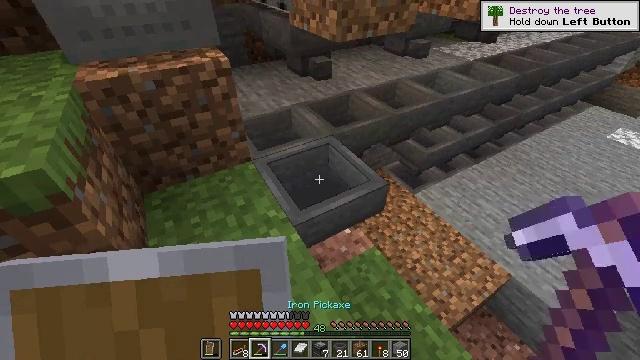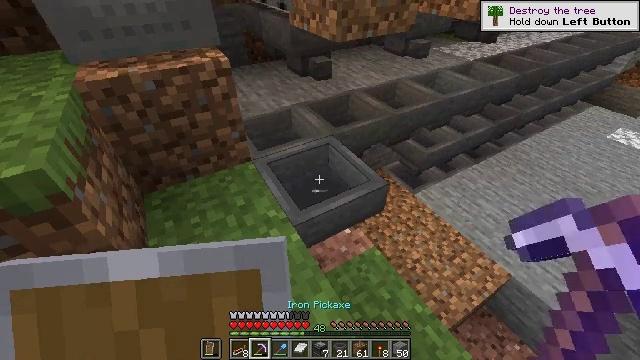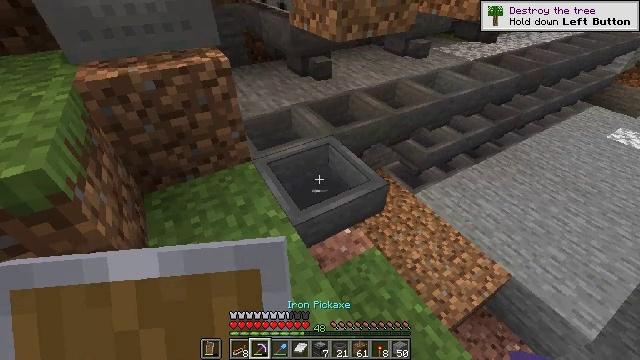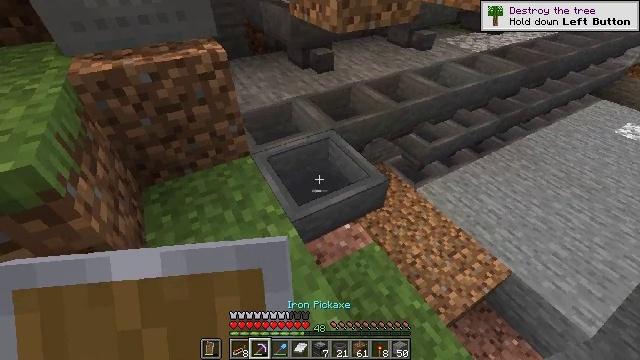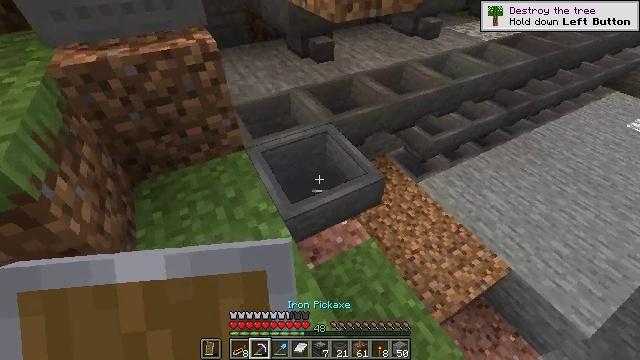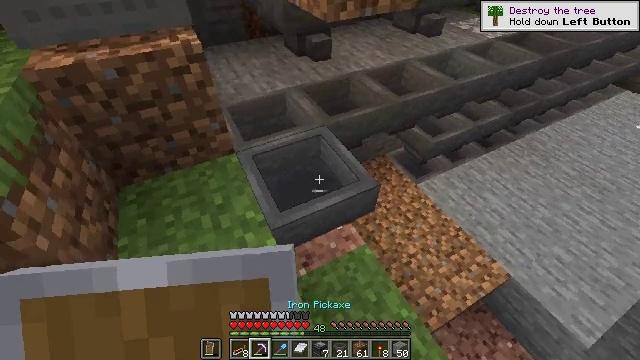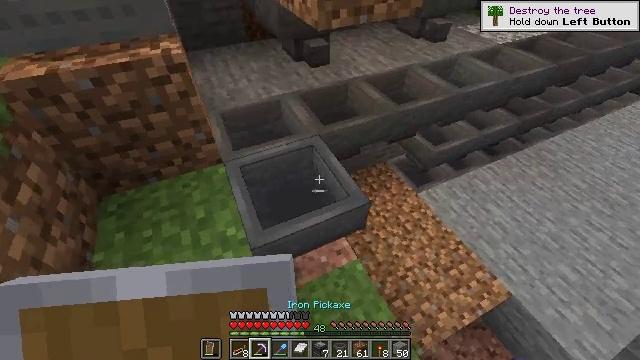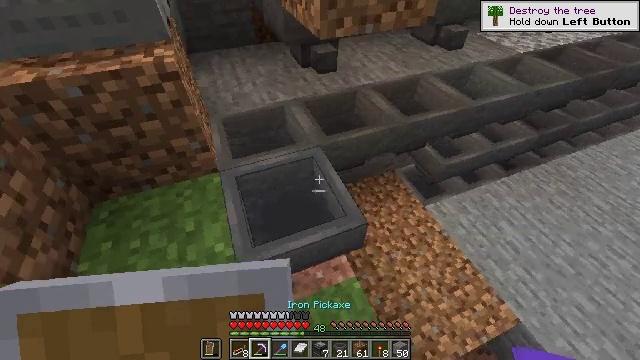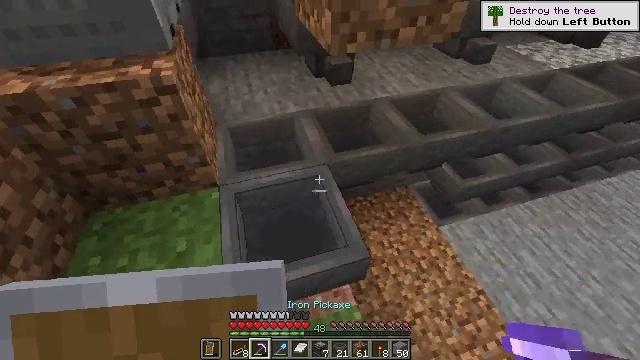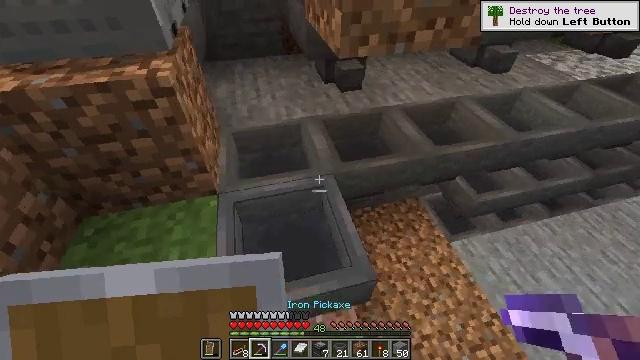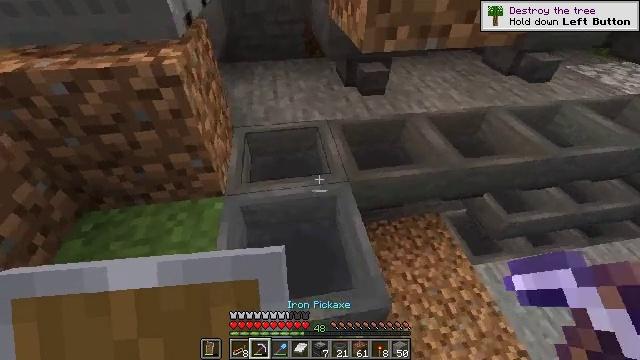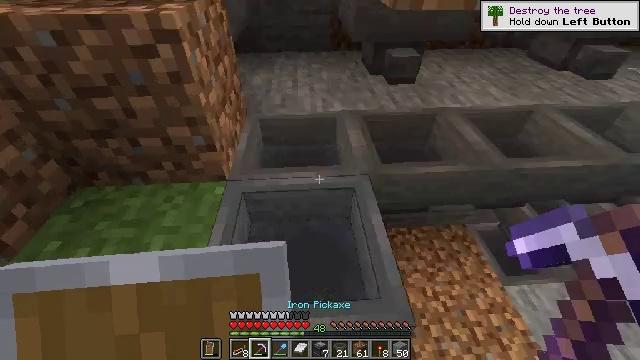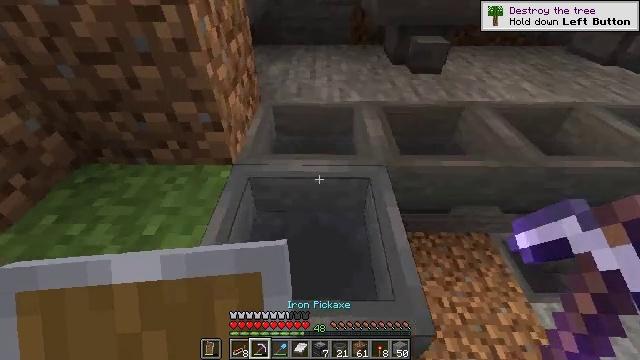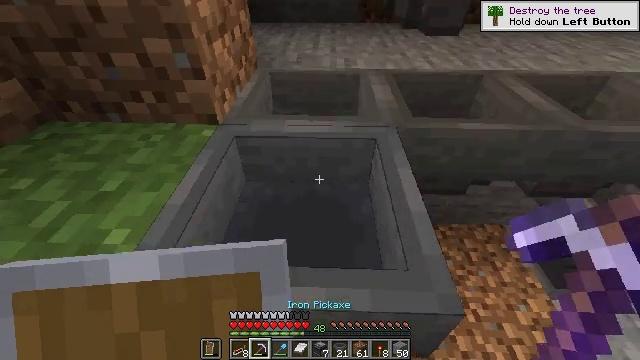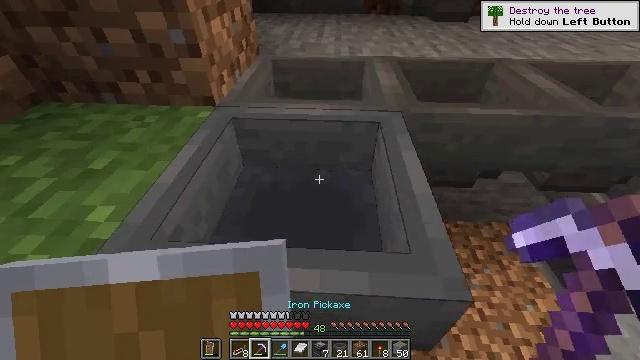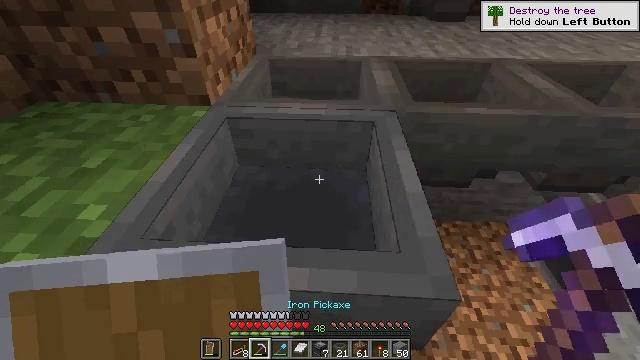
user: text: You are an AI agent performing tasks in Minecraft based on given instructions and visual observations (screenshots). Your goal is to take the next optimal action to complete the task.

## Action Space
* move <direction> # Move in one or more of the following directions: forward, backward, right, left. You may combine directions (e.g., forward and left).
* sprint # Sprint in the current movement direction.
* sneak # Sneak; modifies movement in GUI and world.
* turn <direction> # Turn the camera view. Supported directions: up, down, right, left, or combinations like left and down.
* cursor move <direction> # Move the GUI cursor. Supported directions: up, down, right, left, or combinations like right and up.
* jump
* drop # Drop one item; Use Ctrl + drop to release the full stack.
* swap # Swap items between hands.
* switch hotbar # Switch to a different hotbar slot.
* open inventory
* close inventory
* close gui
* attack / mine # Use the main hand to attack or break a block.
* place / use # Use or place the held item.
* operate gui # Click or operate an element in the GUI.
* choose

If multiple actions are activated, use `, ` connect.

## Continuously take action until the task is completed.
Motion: motion action
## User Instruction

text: Harvest the hopper from its place.
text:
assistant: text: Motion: no_op
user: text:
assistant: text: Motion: no_op
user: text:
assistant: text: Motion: move forward and move right, turn down
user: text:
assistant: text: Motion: move forward and move right, turn left and down
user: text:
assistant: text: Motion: move forward and move right, turn left and down
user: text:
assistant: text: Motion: move forward and move right, turn left
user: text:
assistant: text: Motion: move forward, turn left
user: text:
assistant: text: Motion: move forward, turn left
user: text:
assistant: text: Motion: move forward, turn left and up
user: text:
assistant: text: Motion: turn left and up
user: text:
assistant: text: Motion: turn left and up
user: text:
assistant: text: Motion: turn left
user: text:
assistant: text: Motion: turn left
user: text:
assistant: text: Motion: turn left
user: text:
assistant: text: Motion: no_op
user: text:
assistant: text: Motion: attack / mine
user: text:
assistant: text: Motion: attack / mine
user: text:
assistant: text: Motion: attack / mine
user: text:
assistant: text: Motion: attack / mine
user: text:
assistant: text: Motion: attack / mine
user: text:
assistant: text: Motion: turn up, attack / mine
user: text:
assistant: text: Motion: turn up, attack / mine
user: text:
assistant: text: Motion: turn up, attack / mine
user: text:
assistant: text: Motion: attack / mine
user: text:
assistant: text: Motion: attack / mine
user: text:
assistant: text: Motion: attack / mine
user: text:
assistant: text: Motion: attack / mine
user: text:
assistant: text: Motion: attack / mine
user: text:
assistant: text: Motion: attack / mine
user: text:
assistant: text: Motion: attack / mine